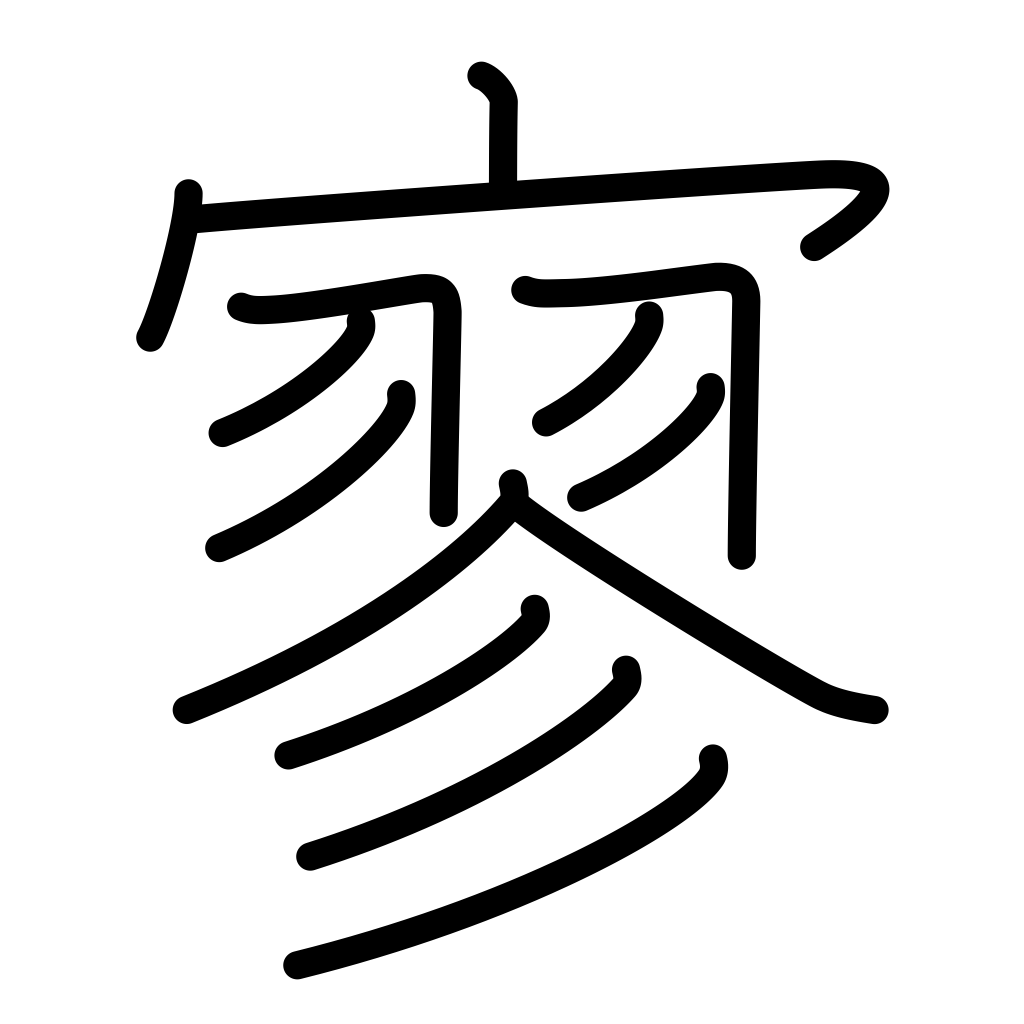
Meaning: lonely